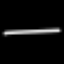
Label: line